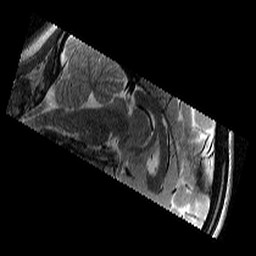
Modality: T2w
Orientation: sagittal
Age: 12
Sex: female
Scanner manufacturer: siemens
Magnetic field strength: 3 T
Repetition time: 9.23 s
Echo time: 0.067 s